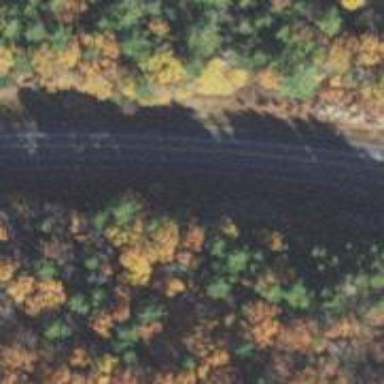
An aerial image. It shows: Asphalt trunk highway classified as expressway.